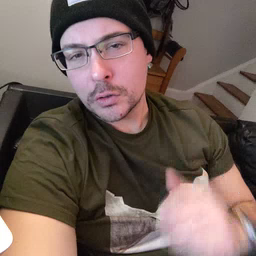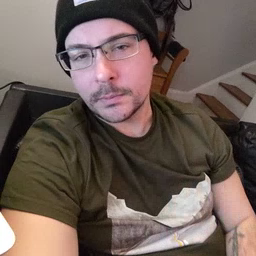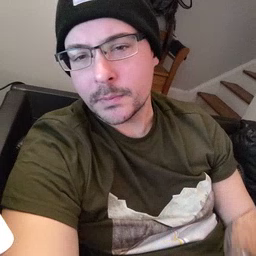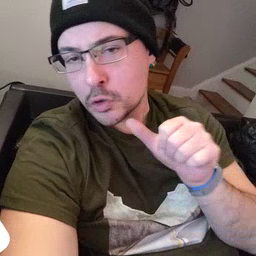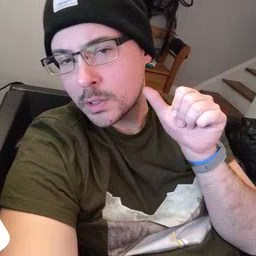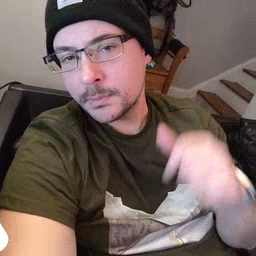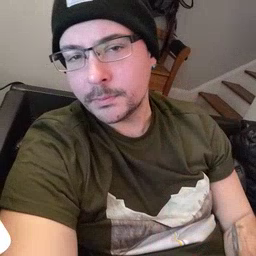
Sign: yesterday